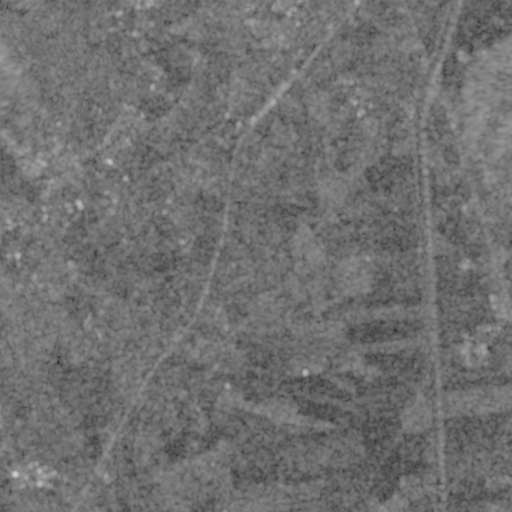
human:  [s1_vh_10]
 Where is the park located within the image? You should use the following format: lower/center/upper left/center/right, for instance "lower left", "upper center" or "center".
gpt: The park is located in the upper left of the image.
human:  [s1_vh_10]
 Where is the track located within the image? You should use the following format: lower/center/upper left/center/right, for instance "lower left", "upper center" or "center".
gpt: There is no track in the image.

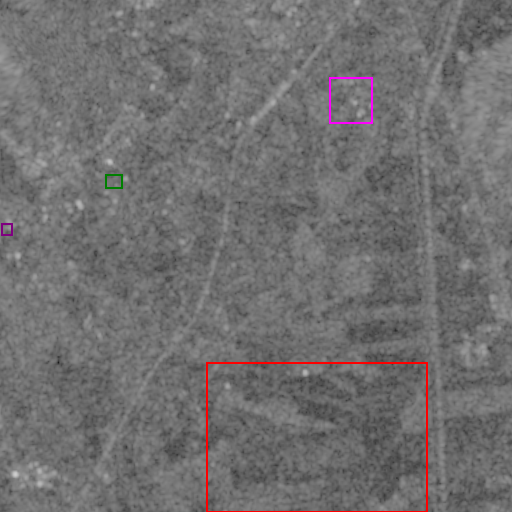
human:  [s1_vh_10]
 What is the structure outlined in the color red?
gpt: The structure outlined in red is a crop field.
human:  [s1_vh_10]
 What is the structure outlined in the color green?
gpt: The structure outlined in green is a park.
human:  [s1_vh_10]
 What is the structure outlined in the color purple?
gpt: The structure outlined in purple is a parking lot.
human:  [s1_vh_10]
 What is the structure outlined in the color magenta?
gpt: The structure outlined in magenta is a power substation.
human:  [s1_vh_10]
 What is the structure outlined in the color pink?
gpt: There is no pink outline.